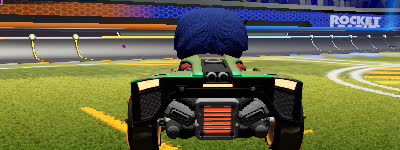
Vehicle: breakout